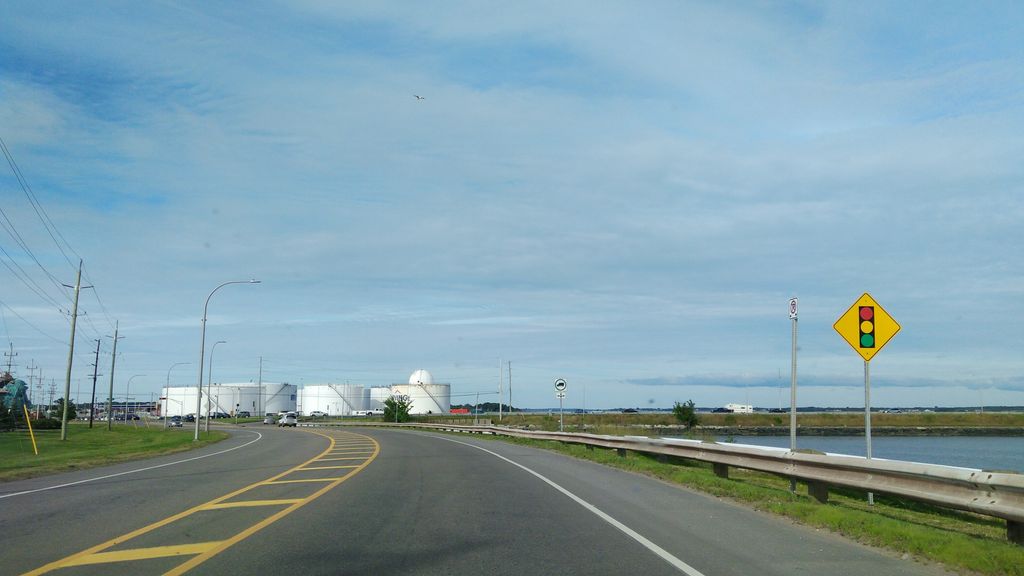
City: charlottetown